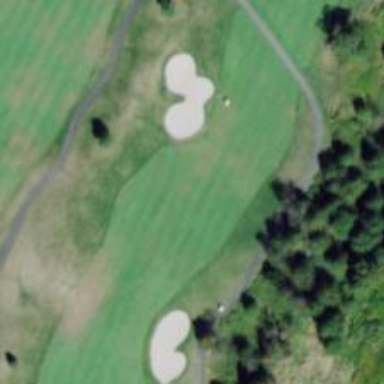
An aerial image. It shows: View of golf hole.